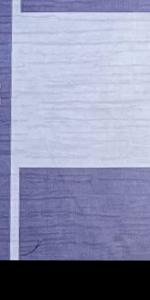
Label: Empty